Field crop: tomato
Growth stage: 2
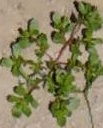
Species: portulaca